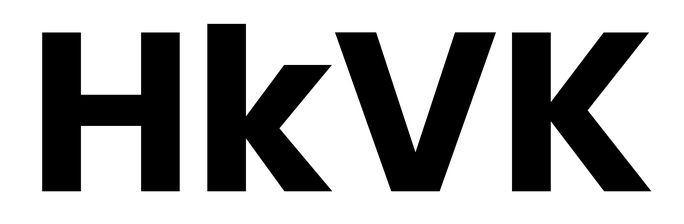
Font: Poppins-Bold